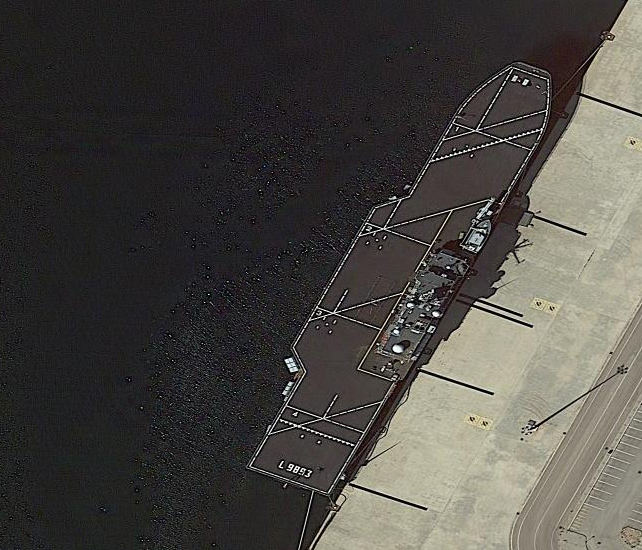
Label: San_Giorgio-class_transport_dock